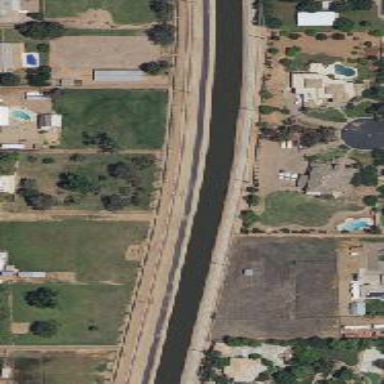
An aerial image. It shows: Canal.